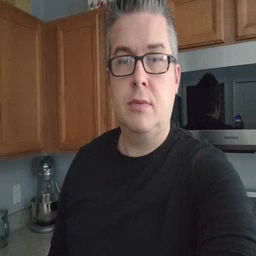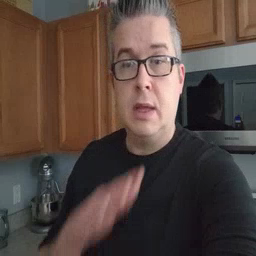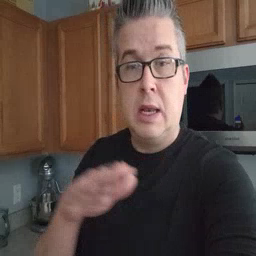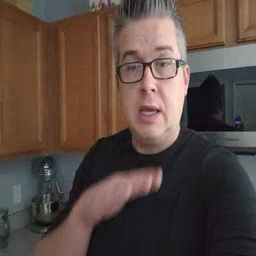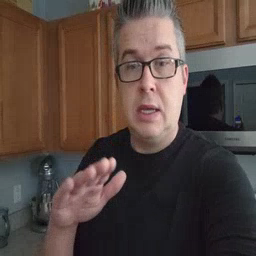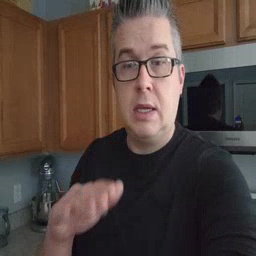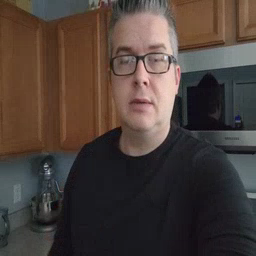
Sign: clean